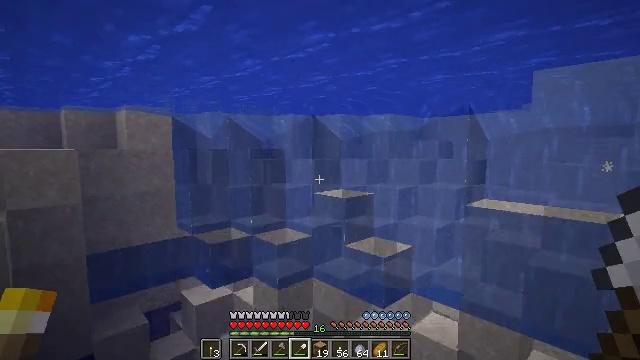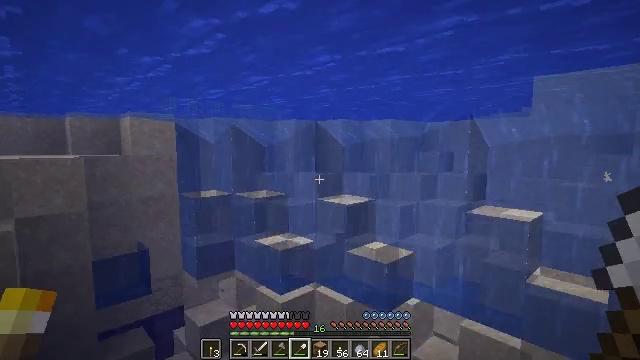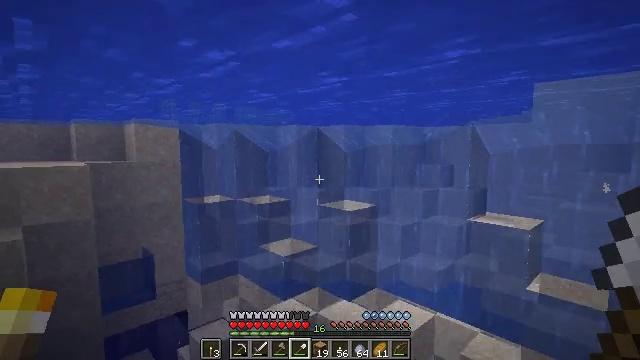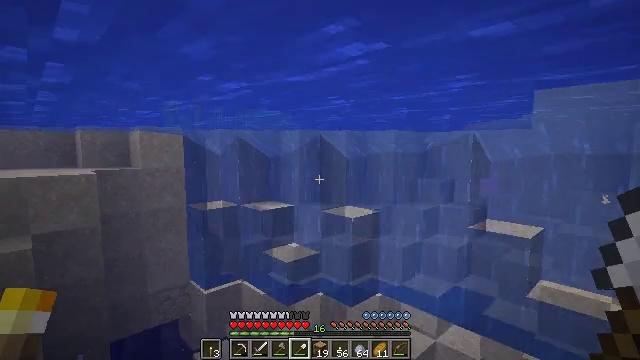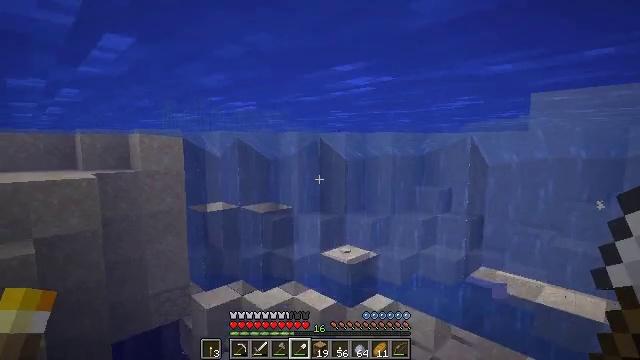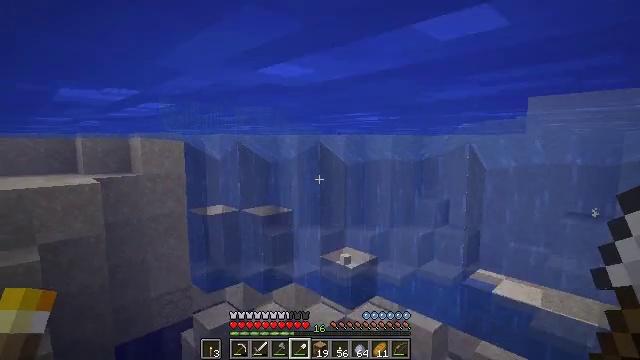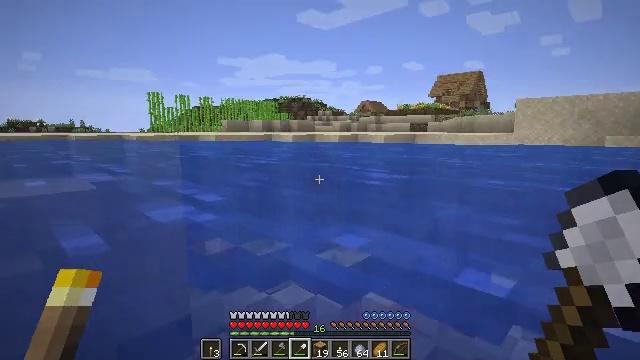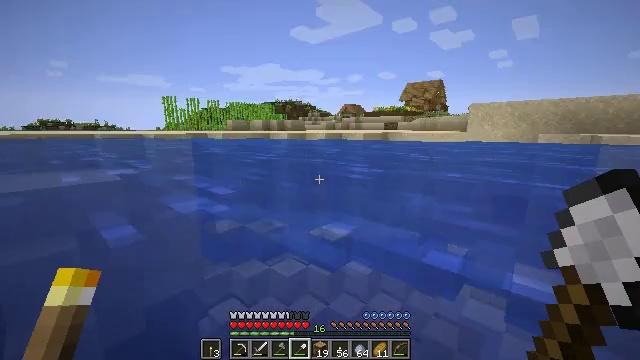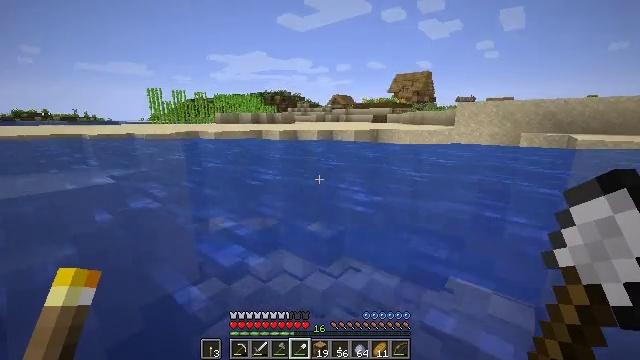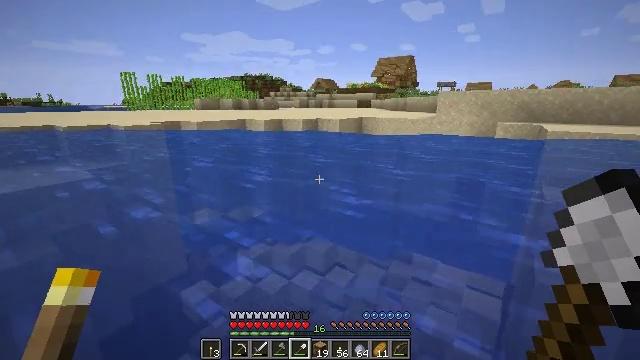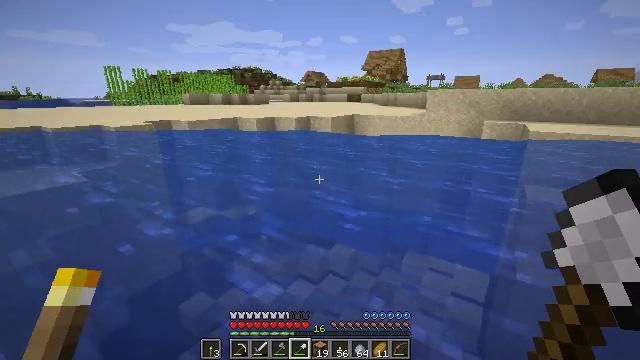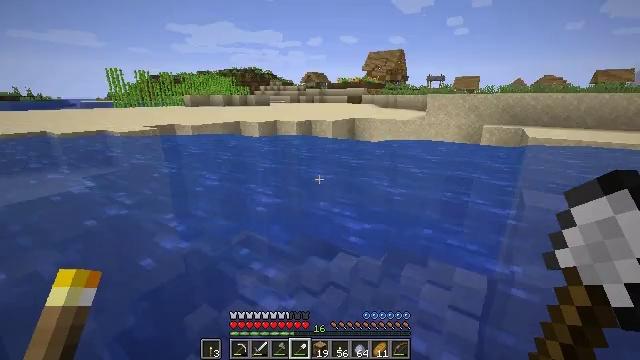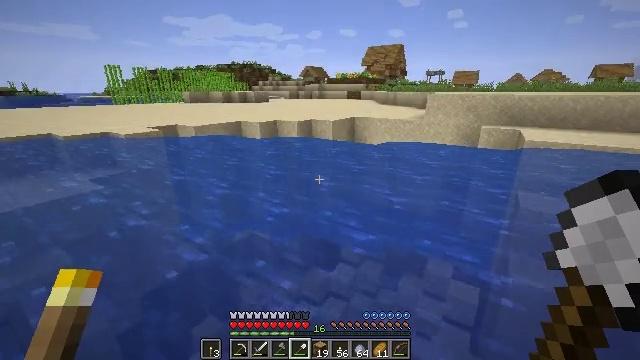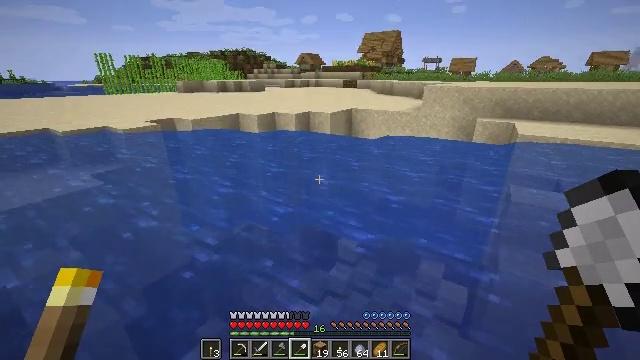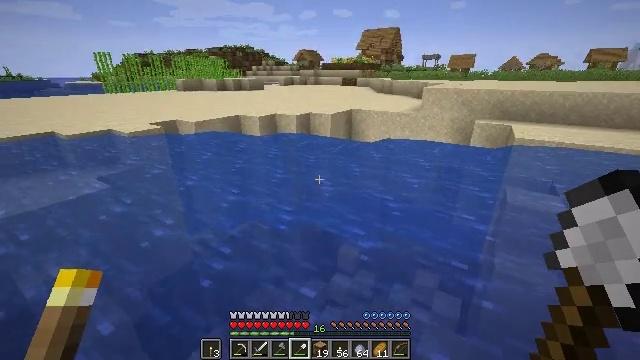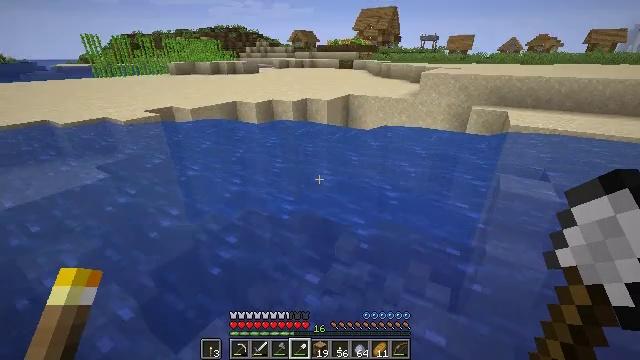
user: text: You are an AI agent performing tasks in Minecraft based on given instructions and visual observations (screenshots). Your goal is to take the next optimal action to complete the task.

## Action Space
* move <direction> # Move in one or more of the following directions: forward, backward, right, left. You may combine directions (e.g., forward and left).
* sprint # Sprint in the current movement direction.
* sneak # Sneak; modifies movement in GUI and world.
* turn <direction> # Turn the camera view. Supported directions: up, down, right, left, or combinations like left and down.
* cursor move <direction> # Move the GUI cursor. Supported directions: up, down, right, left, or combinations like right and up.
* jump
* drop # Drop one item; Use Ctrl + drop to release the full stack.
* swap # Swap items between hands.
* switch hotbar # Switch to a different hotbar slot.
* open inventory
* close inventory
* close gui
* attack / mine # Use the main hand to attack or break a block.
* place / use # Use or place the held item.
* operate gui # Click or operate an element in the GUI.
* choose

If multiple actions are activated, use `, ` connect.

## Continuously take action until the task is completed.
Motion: motion action
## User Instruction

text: Attack the clay block to obtain it.
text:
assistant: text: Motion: move back and move left, jump
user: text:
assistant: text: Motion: move back and move left, jump
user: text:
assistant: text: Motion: move back and move left, jump
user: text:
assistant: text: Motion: move back and move left, jump
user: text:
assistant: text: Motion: move back and move left, jump
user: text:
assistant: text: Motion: move back and move left, turn right and down, jump
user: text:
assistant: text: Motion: move back and move left, turn right and down, jump
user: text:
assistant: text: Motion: move back and move left, turn right and down, jump
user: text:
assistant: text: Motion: move back and move left, turn right and down, jump
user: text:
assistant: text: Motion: move back and move left, turn right and down, jump
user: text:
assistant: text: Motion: move back and move left, jump
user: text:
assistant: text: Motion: move back and move left, turn down, jump
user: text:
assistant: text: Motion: move back and move left, turn down, jump
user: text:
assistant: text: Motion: move back and move left, jump
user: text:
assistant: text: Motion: move back and move left, turn down, jump
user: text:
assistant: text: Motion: move back and move left, turn down, jump
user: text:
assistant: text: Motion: move back and move left, turn down, jump
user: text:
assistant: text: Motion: move back and move left, jump
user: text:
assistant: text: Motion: move back and move left, jump
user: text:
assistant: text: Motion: move left, jump
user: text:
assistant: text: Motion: move left, jump
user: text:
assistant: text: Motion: move left, jump
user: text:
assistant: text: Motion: move left, jump
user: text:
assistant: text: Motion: move left, jump
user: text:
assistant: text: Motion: move forward and move left, jump
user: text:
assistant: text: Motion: move forward, turn left and down, jump
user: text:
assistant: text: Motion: move forward, turn left and down, jump
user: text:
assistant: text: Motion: move forward, jump
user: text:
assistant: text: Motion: move forward, jump
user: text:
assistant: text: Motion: move forward, turn right, jump